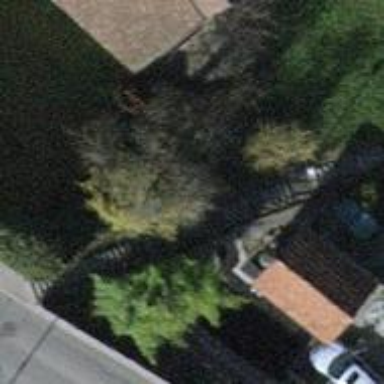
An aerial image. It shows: Set of steps on the road.